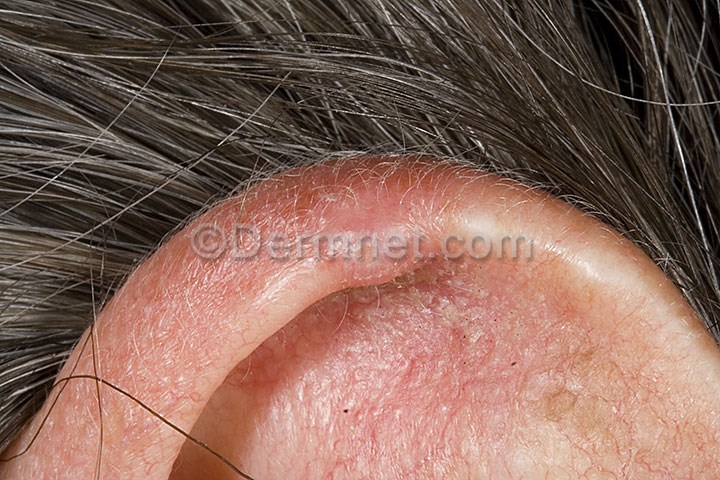
Disease: Seborrheic Keratoses and other Benign Tumors